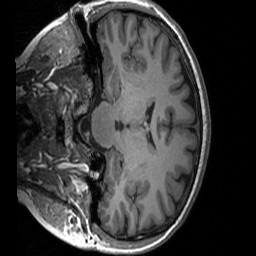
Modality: T1w
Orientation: coronal
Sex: female
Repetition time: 1.95 s
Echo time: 0.026 s